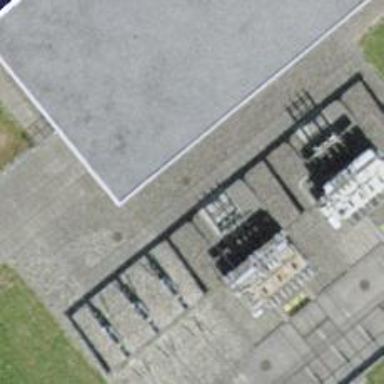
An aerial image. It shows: Insulator used in power equipment.